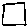
Label: square